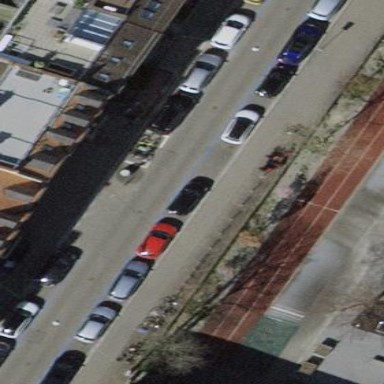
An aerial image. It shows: Parking lane area.